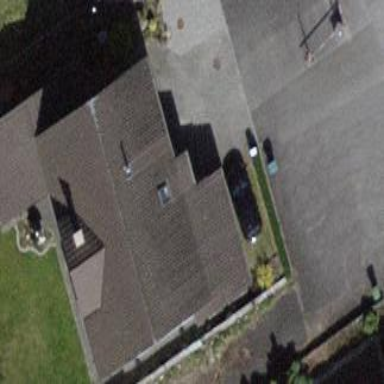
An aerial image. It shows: Building with tile roof.